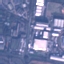
Label: Industrial